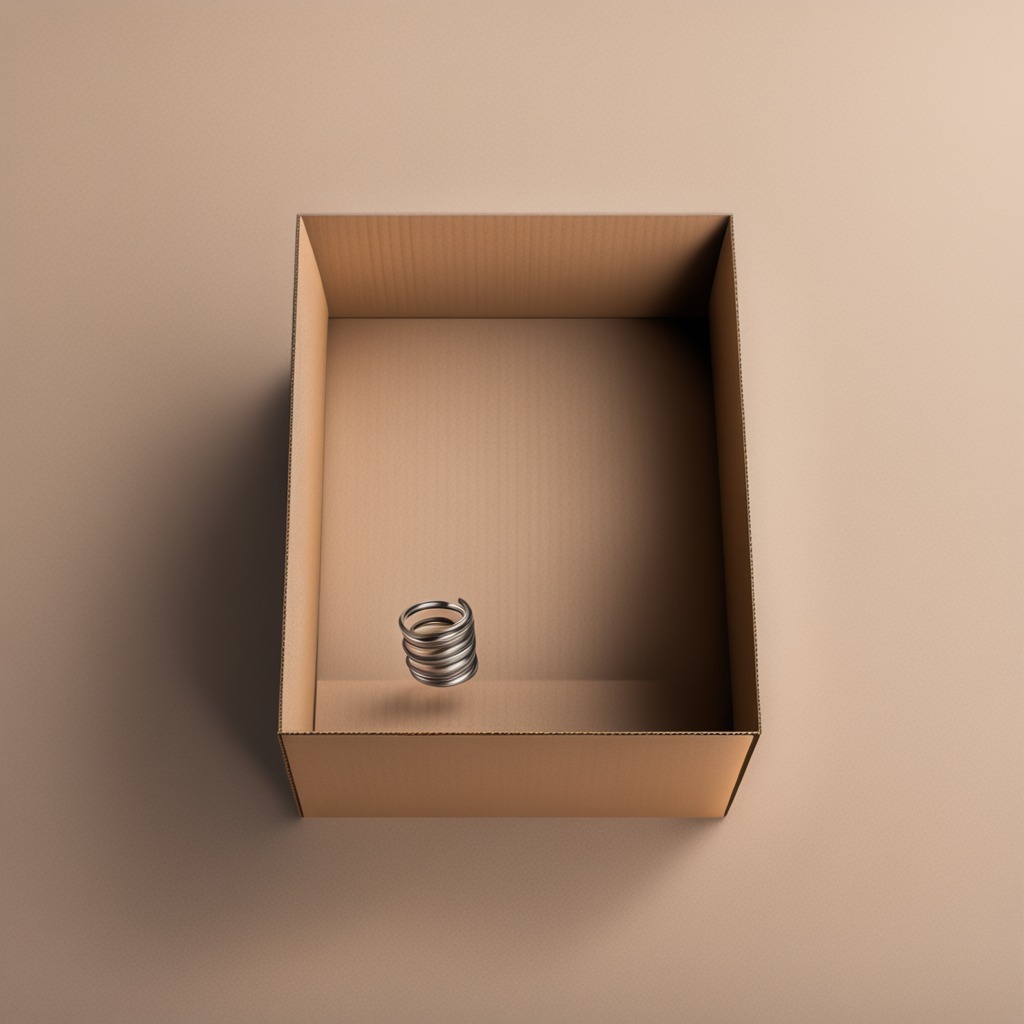
A coiled metal spring is lying on the cardboard box surface.